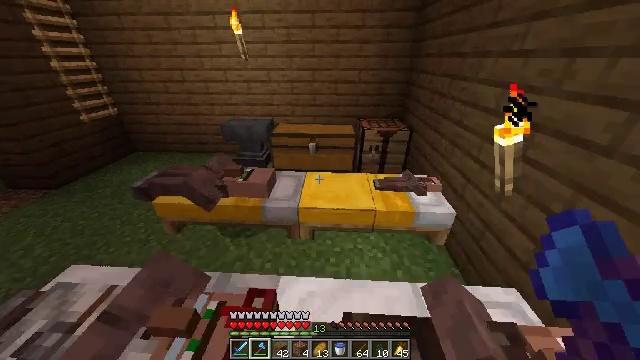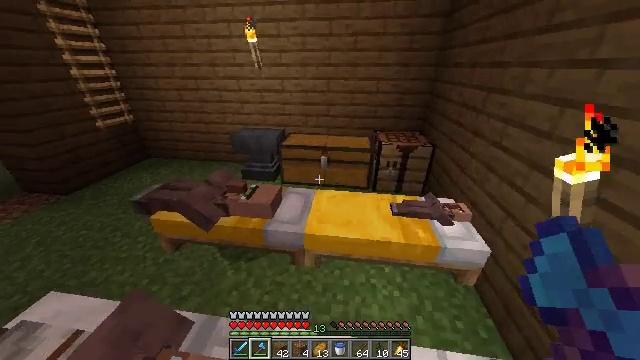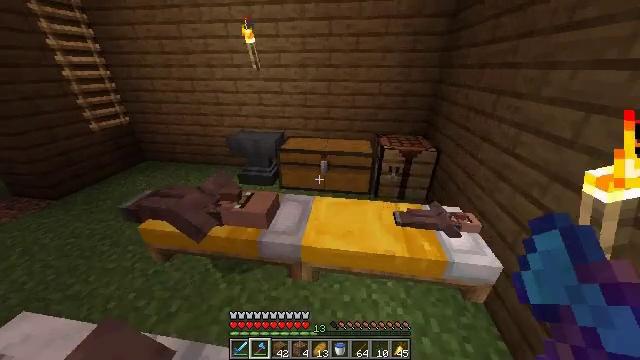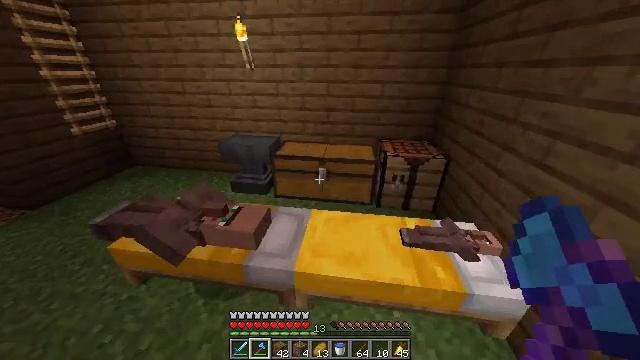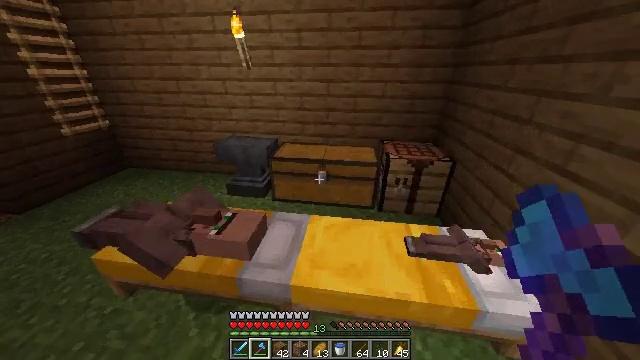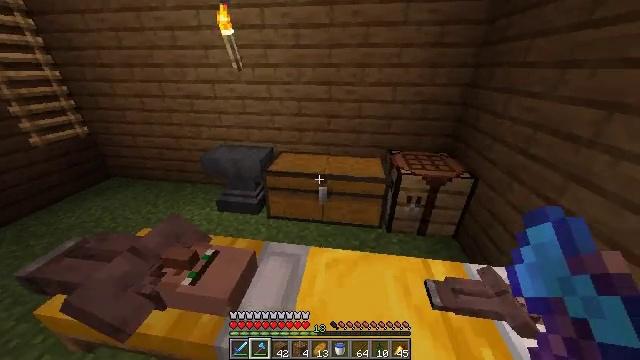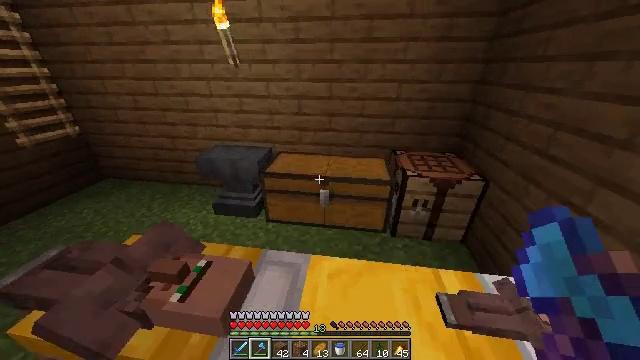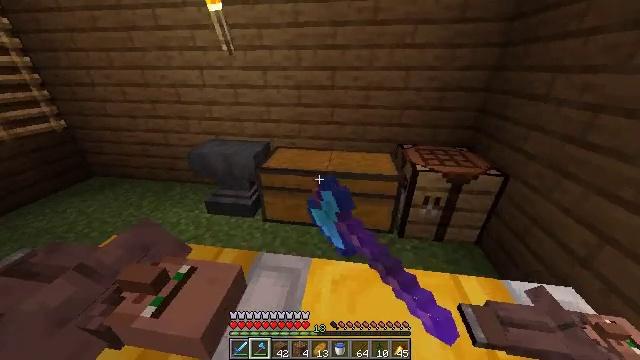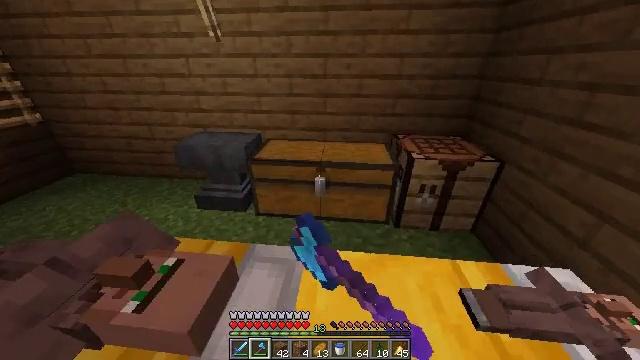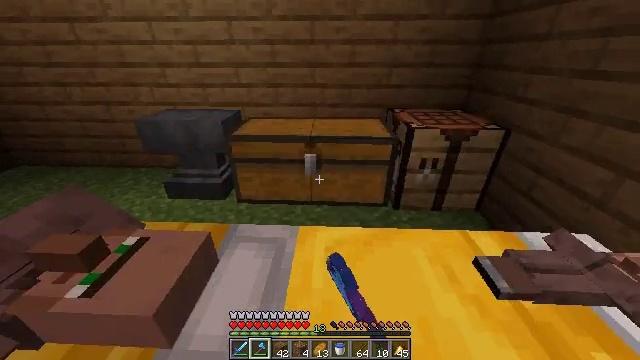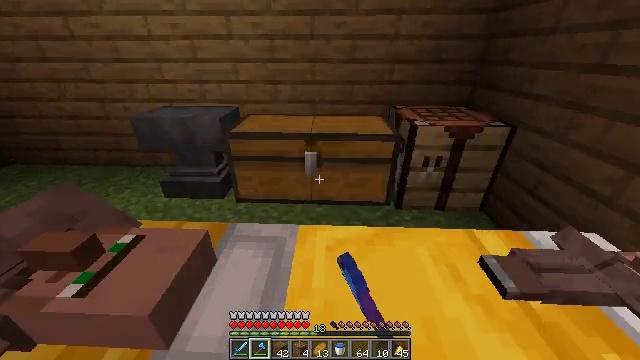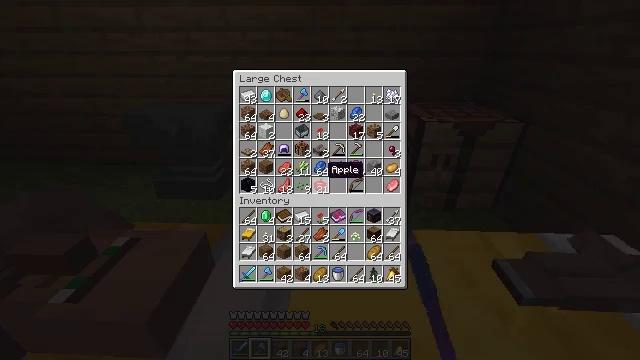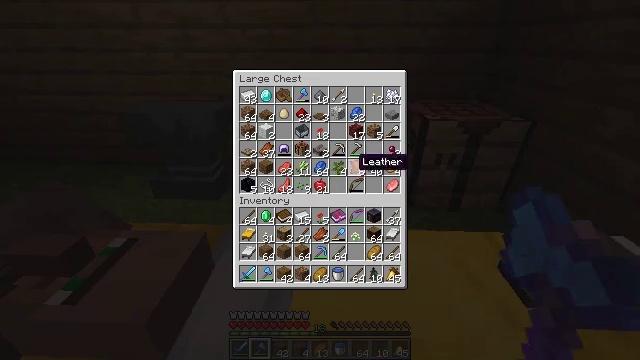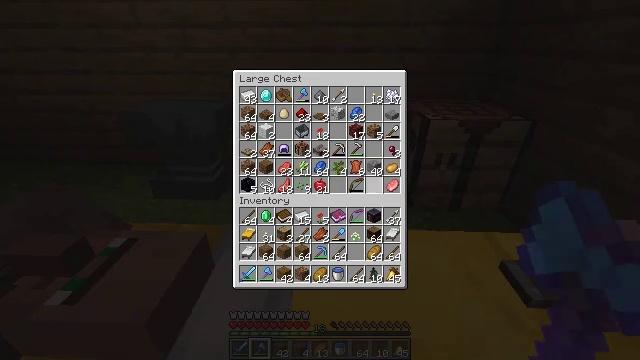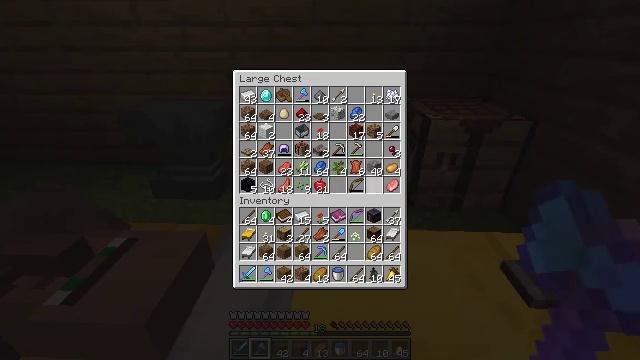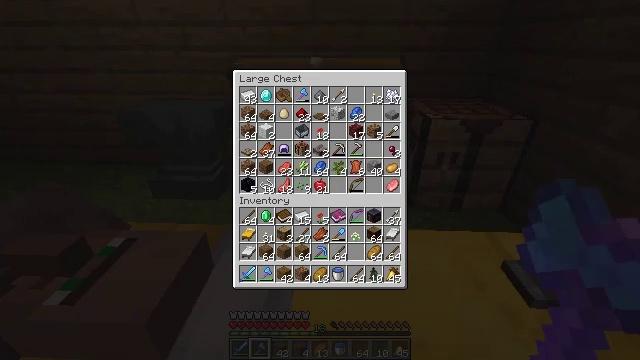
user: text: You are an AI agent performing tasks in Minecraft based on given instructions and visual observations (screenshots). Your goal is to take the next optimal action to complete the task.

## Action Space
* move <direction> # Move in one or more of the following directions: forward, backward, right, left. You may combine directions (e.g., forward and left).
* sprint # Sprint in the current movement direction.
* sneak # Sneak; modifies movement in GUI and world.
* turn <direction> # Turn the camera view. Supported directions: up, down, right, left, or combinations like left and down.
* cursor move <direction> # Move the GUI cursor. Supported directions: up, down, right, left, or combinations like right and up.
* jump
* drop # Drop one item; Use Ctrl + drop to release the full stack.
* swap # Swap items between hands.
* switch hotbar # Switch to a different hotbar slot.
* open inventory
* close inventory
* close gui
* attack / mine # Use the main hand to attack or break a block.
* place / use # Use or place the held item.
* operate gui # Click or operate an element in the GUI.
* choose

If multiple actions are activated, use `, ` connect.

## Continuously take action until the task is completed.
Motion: motion action
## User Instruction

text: Collect the yellow bed from its place.
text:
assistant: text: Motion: move forward, turn left and up
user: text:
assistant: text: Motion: move forward
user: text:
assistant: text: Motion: move forward
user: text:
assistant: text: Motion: move forward
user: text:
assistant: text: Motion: move forward
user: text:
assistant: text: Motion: move forward, use / place
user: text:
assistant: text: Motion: move forward, use / place
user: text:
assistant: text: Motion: turn right, use / place
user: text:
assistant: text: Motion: turn right
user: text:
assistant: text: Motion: no_op
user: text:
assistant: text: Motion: open gui
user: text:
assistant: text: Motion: sneak, cursor move right and up
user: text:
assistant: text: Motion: sneak, cursor move right and down
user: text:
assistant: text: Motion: sneak, cursor move down
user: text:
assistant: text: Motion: sneak, cursor move down
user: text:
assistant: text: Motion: sneak, cursor move left
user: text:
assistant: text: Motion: sneak, cursor move left
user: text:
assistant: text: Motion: sneak
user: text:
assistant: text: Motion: sneak
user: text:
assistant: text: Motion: sneak, cursor move right
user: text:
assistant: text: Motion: sneak, cursor move down
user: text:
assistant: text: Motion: sneak, cursor move left
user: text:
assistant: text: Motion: sneak, cursor move left
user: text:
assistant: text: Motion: sneak, cursor move left
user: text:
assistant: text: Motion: sneak
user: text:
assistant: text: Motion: sneak
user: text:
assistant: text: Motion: sneak
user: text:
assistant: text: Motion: sneak
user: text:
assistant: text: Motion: sneak
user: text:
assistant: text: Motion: sneak